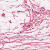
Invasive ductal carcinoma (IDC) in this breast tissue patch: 0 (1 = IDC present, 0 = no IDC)